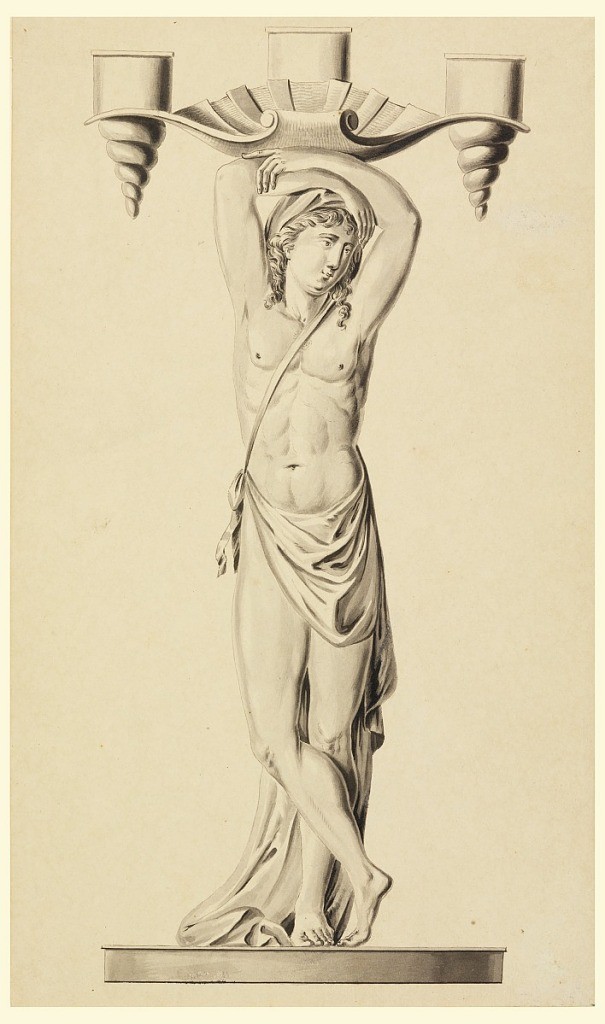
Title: Design for a Candlestick
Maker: Joseph Anton Seethaler II, German, 1799–1868
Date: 1820–30
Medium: Red crayon, pen and black ink, brush and wash on paper
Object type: Drawing
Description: Young shepherd, probably Paris, supports a scallop shell with his upraised arms. Three sockets with snail-like bottoms are fastened to the shell.